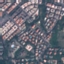
Land use / land cover: Residential